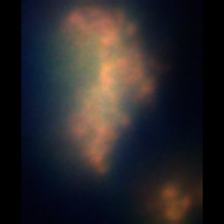
Taxon: Unknown_full_image
Group: Unknown